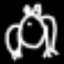
Label: frog